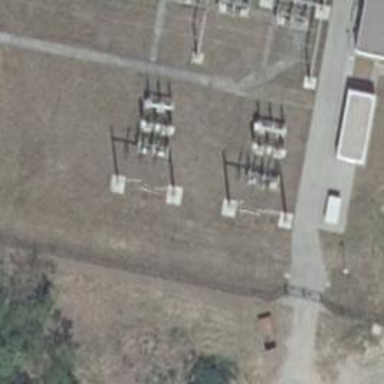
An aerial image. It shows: Three power lines with cables.